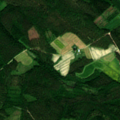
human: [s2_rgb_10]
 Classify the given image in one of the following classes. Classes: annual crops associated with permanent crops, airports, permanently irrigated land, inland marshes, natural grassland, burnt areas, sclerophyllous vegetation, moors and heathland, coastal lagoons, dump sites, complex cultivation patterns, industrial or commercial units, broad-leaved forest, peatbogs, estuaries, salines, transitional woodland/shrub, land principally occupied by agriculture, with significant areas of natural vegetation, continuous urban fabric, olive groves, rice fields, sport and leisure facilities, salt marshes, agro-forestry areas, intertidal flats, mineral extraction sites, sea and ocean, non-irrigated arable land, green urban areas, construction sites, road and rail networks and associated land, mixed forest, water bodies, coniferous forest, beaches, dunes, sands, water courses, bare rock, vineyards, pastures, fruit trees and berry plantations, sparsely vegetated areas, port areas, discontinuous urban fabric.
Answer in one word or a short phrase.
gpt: non-irrigated arable land, coniferous forest, mixed forest